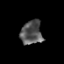
Tissue: prostate
Cell type: T cells
Senescence score: 0.2577
Nuclear area (px): 503
Mean DAPI intensity: 86.459